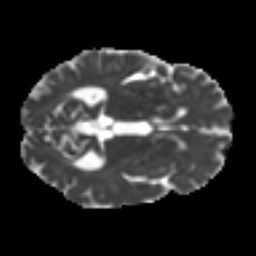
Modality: MD
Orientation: axial
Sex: male
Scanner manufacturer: ge
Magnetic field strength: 3 T
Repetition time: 7 s
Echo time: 0.08 s